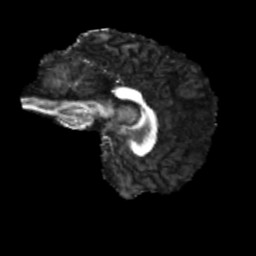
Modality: FA
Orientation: sagittal
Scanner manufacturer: siemens
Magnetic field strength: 3 T
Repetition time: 4 s
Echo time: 0.0594 s